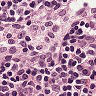
Metastatic tissue present: no